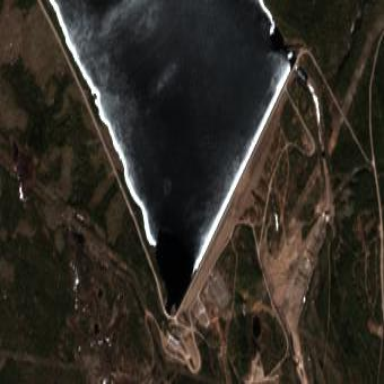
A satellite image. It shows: Dam across waterway.